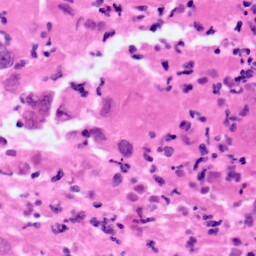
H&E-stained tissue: Pancreatic